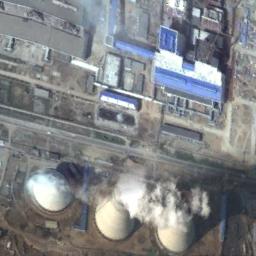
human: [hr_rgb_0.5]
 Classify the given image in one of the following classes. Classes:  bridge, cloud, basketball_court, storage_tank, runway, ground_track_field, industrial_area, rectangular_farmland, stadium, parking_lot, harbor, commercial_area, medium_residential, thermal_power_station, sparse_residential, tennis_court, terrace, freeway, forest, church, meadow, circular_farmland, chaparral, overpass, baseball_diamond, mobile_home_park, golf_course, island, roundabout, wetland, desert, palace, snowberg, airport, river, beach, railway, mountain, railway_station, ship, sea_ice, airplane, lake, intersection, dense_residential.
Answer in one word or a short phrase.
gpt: thermal_power_station